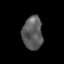
Tissue: lung
Cell type: Epithelial cells
Senescence score: 0.2296
Nuclear area (px): 659
Mean DAPI intensity: 90.587